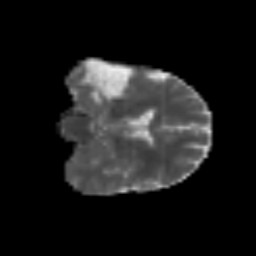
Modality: MD
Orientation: coronal
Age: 58
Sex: male
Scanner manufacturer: siemens
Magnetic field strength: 3 T
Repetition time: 3.2 s
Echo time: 0.081 s